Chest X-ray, PA view. Patient: 41 years old, sex F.
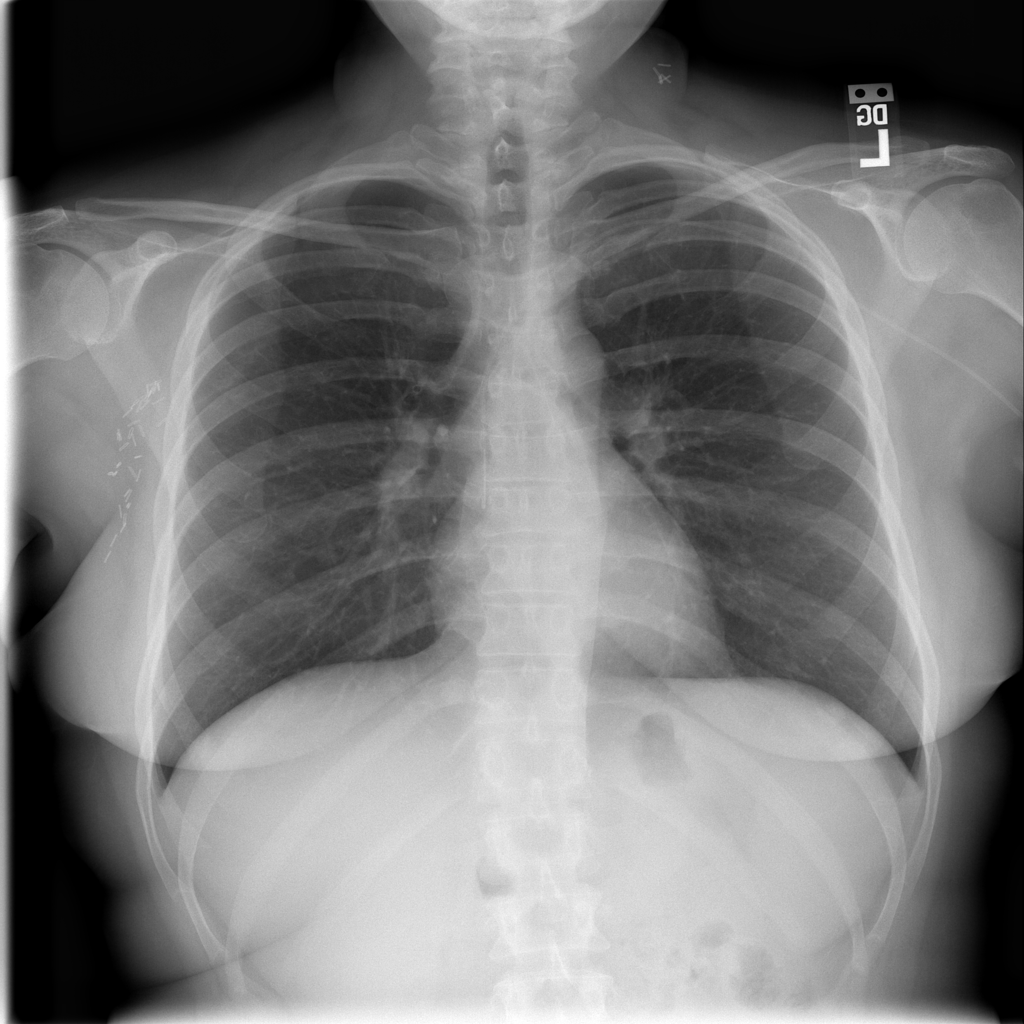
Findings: No Finding